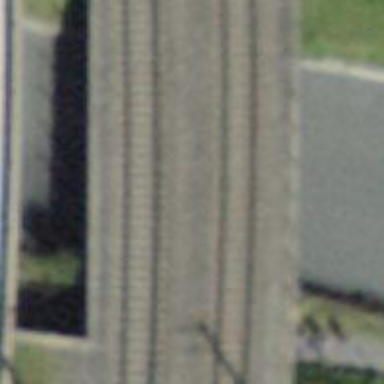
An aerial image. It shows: Bridge over electrified railway with contact line.